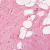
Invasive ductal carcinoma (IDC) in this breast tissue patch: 0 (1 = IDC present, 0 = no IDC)